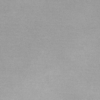
Label: dusty